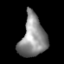
Tissue: lung
Cell type: Myeloid cells
Senescence score: 0.2122
Nuclear area (px): 1042
Mean DAPI intensity: 138.925